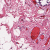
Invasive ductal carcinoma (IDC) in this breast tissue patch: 0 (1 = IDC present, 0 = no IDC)